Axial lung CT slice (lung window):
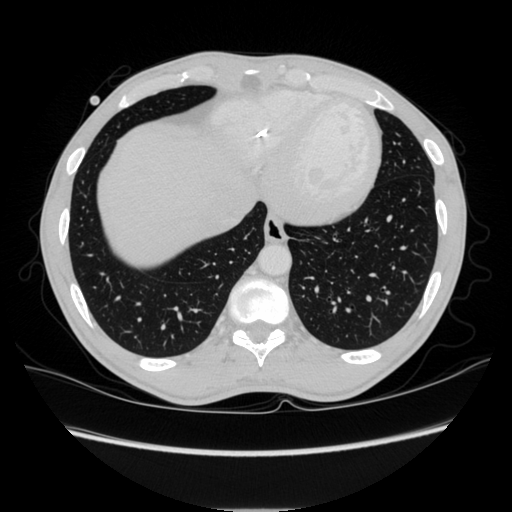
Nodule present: no